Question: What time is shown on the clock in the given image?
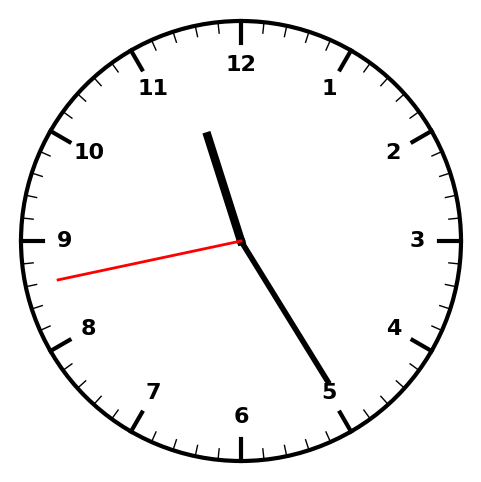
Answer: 11:24:43